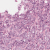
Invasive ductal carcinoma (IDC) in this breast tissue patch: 1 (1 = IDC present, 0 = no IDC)